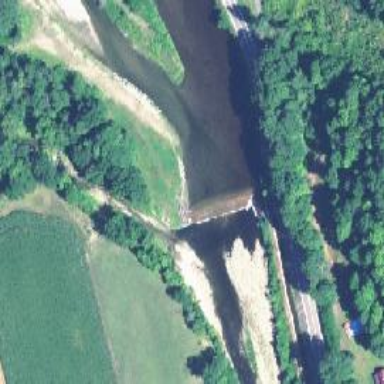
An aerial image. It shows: Dam along waterway.